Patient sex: M
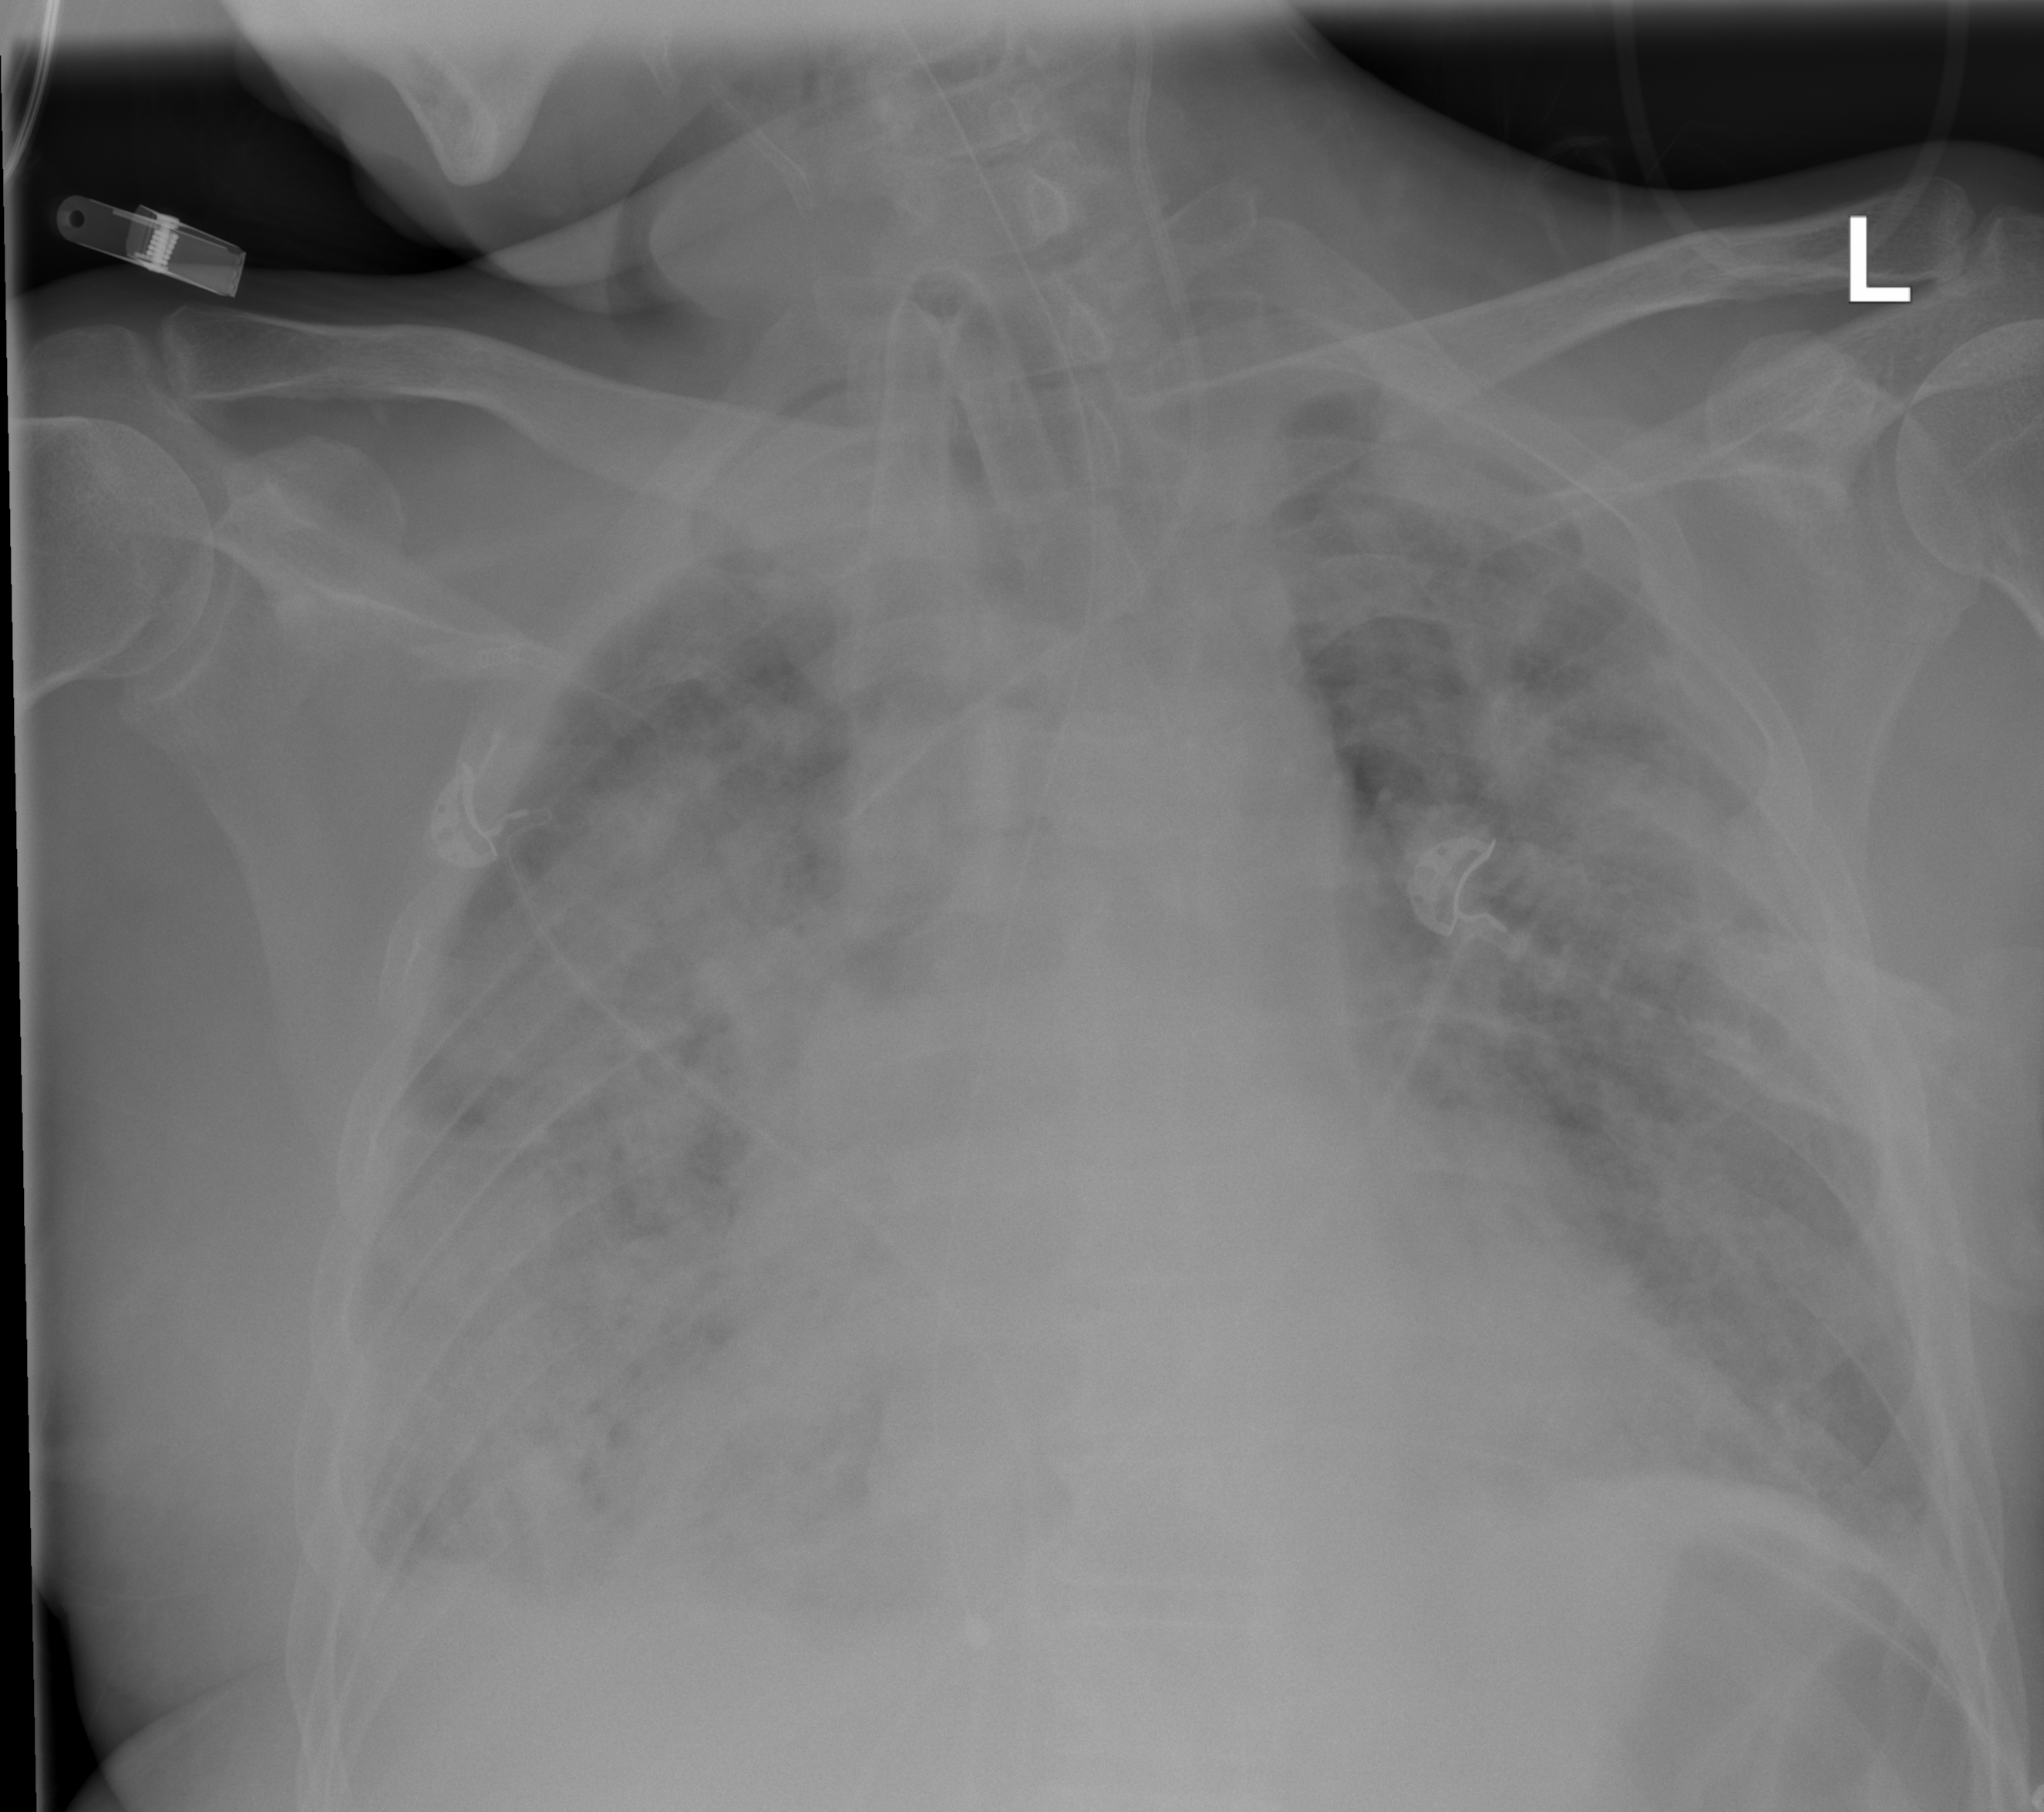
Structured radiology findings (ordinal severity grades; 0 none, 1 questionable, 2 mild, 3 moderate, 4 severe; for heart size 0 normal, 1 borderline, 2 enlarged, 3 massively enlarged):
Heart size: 2
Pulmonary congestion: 2
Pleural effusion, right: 2
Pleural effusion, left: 0
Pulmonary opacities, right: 4
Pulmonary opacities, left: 3
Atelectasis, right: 2
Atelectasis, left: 2